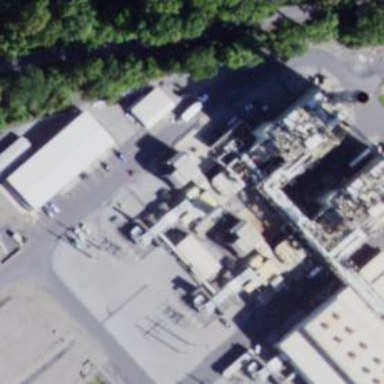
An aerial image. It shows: Gas turbine generator is in use.